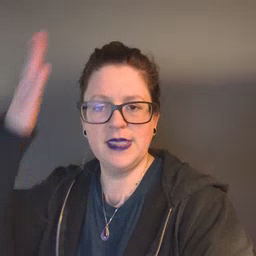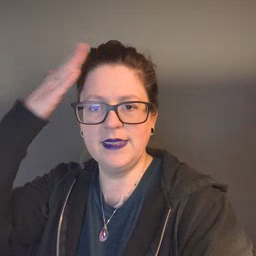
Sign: hat